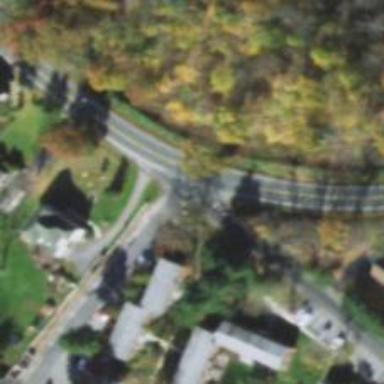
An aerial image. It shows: Road with stop sign.